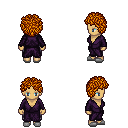
a pixel art fantasy rpg character, female body template, human, tanned skin, purple robe, metal pants, dark blonde curly afro hairstyle, white slippers, four views (front, back, left, right), 2x2 character sprite sheet, small pixel art, hard edges, no anti-aliasing